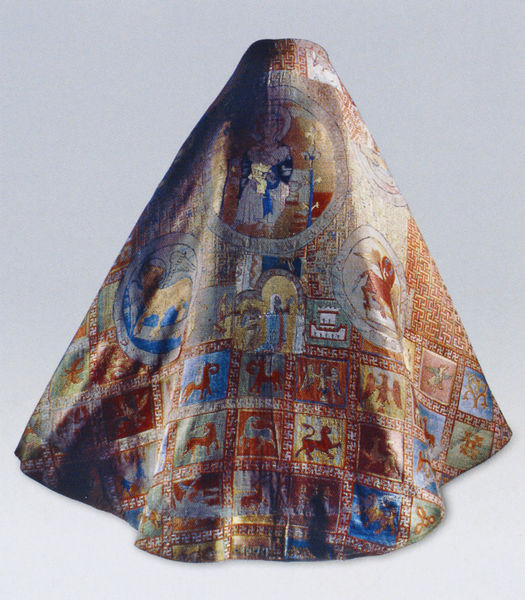
Titel: Pluviale vom Gösser Ornat, gestiftet und gefertigt von der Äbtissin Kunigunde und ihren Nonnen im Stift Göss (Stiermark)
Institution: Wien, Museum für Angewandte Kunst
Schlagwörter: baum, gott, umhang, bunt, rot, schloss, tier, tuch, kleidung, bestickt, gold, mantel, stickerei, stoff, kreis, pferd, engel, mauer, könig, bordüre, inschrift, burg, wappen, jesus, mittelalter, priester, löwe, textil, stier, mittelalterlich, symbole, markus, hakenkreuz, evangelisten, lukas, patchwork, evangelien, parament, liturgisches gewand, stickarbeit, kasel, bestick, mittelalterlicgh